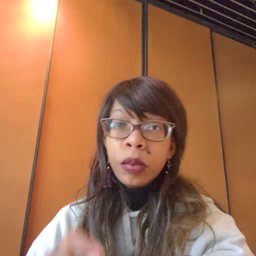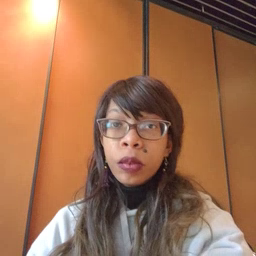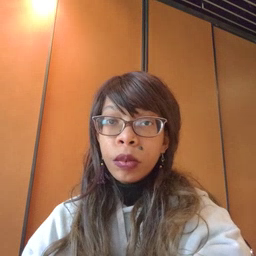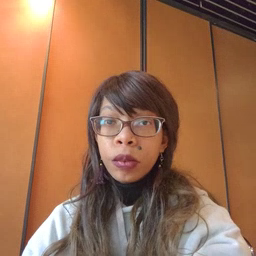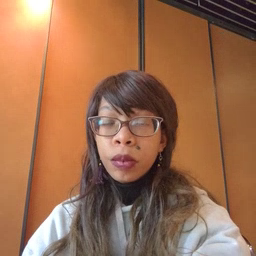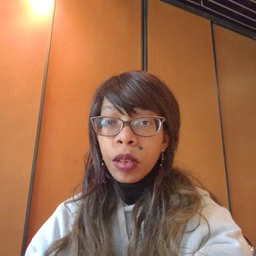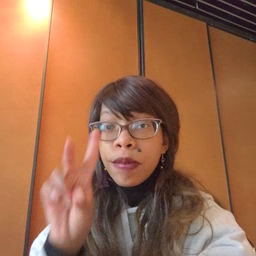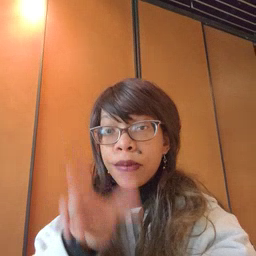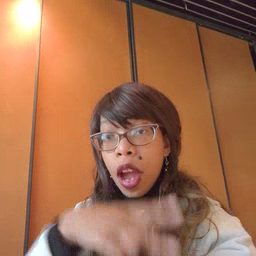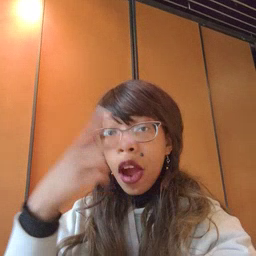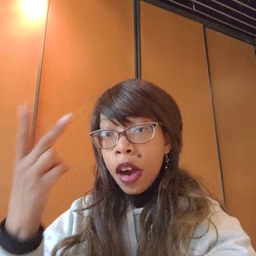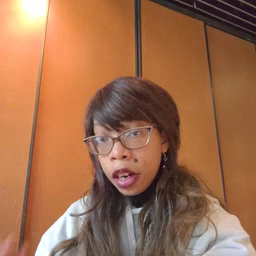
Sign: fall